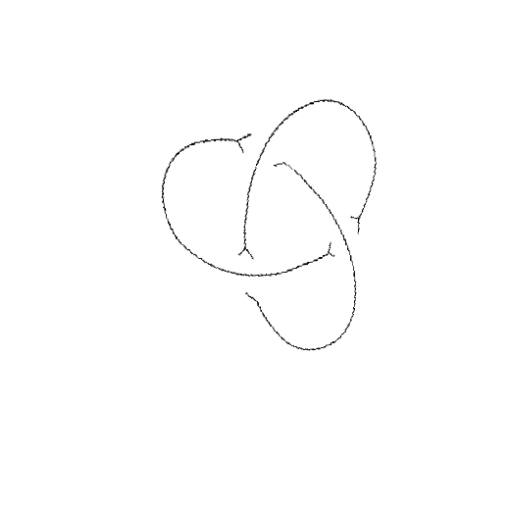
Crossing number: 3